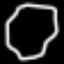
Label: octagon